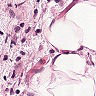
Metastatic tissue present: yes